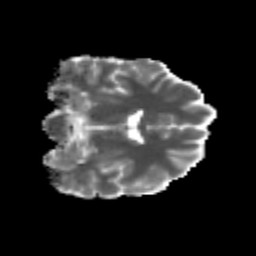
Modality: MD
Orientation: coronal
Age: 24
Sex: male
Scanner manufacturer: siemens
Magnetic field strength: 3 T
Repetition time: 3.5 s
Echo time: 0.125 s